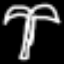
Label: palm tree